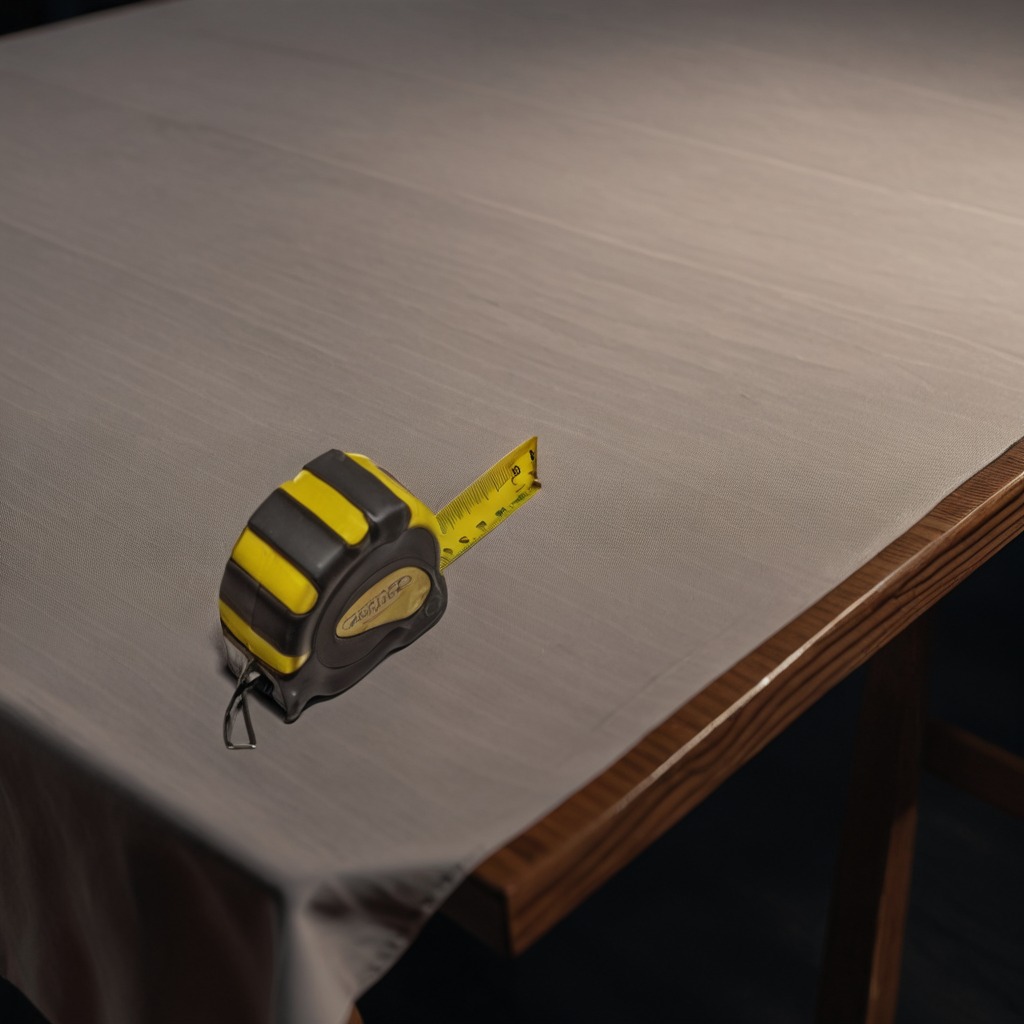
A measuring tape is lying on the wooden table.